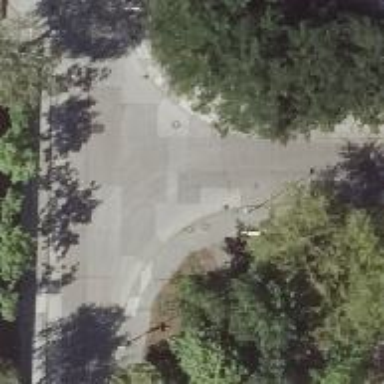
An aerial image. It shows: Concrete sidewalk that functions as footway.